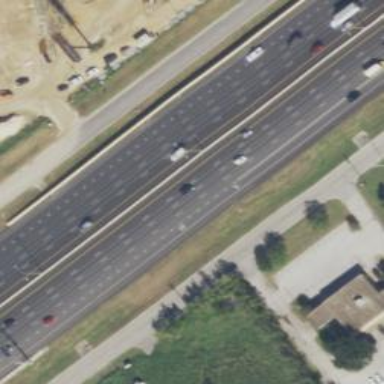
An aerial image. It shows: View of motorway.